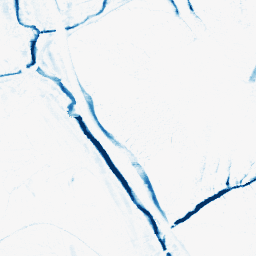
Category: morphological
Decomposition family: morphological_ellipse
Decomposition parameters: operation: closing
width: 5
height: 10
Upsampling method: quintic
Upsampling parameters: scale: 8
Upsampling scale: 8